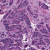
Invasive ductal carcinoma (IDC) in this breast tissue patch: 1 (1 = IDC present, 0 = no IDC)